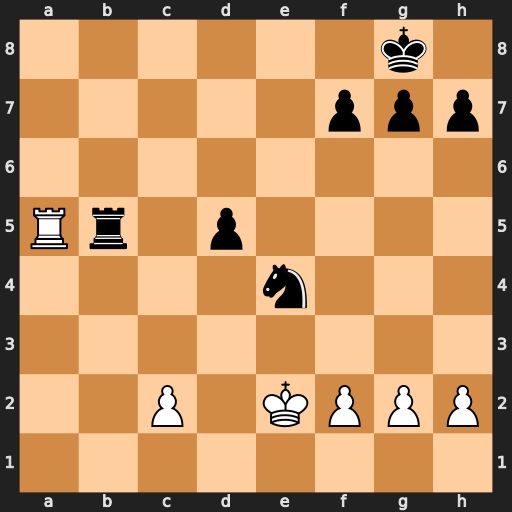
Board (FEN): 6k1/5ppp/8/Rr1p4/4n3/8/2P1KPPP/8
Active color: w
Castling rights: -
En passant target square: -
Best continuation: Ra8+ Rb8 Rxb8#